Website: crate-barrel
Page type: billing-address
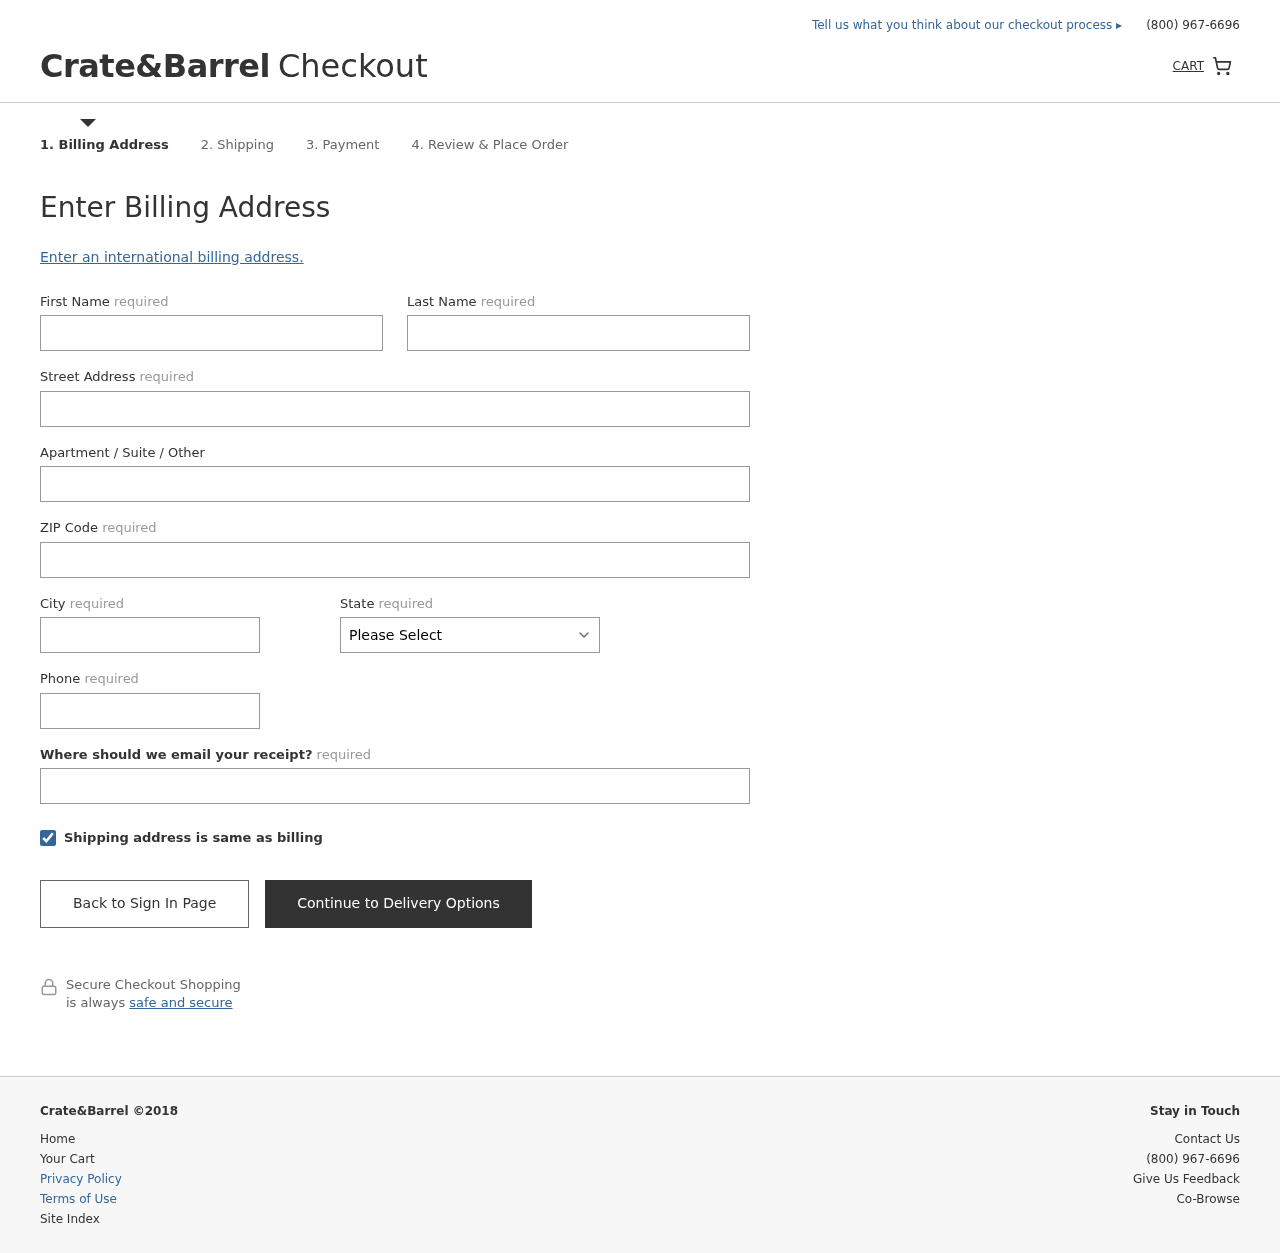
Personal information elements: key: PII_STATE
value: Alabama
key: PII_FIRSTNAME
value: Christopher
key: PII_LASTNAME
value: Powell
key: PII_STREET
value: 534 Gardner Rest Suite 787
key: PII_STREET2
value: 773 Michael Lake Apt. 361
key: PII_POSTCODE
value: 53334
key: PII_CITY
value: East Jonathan
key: PII_PHONE
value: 5887243854
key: PII_EMAIL
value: cpowell@gmail.com